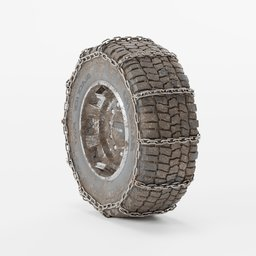
Label: mechanical